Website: apple
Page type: address-validator
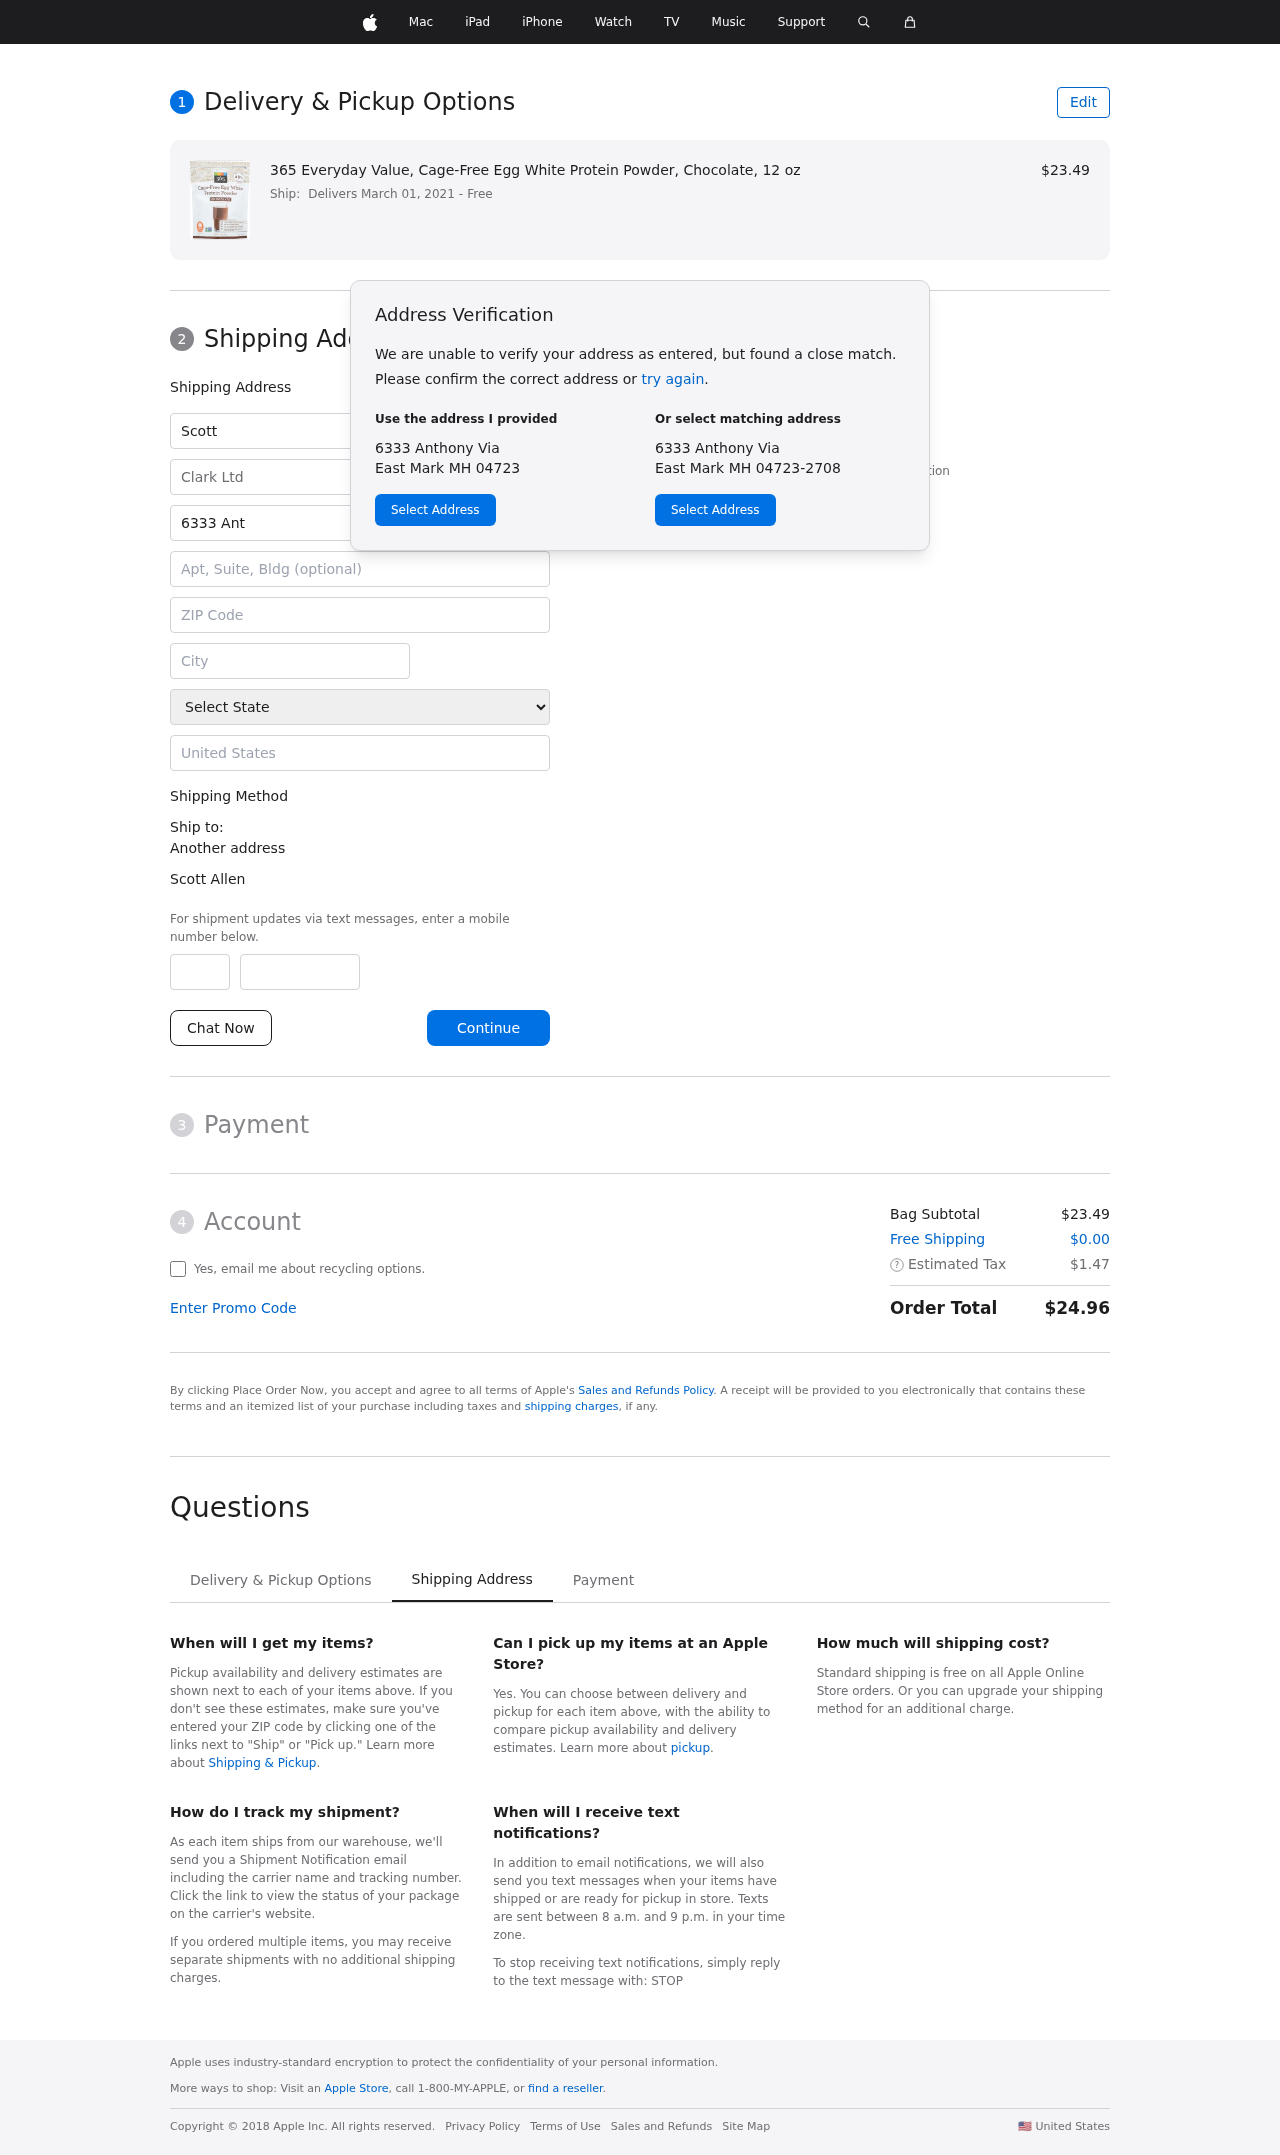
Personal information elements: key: PII_CITY
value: East Mark
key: PII_COMPANY
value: Clark Ltd
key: PII_COUNTRY
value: United States
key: PII_FIRSTNAME
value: Scott
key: PII_FULLNAME
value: Scott Allen
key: PII_LASTNAME
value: Allen
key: PII_PHONE_AREA
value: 385
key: PII_PHONE_SUFFIX
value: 4209
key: PII_POSTCODE
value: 04723
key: PII_STATE
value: MH
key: PII_STREET
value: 6333 Anthony Via
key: PII_CITY_STATE_ZIP
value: East Mark MH 04723
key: PII_STATE_ABBR
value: MH
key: PII_POSTCODE_FULL
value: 04723
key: PII_POSTCODE_NUMERIC
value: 4723
Product elements: key: PRODUCT1_NAME
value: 365 Everyday Value, Cage-Free Egg White Protein Powder, Chocolate, 12 oz
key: PRODUCT1_PRICE
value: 23.49
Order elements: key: ORDER_DELIVERY_DATE
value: Delivers March 01, 2021
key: ORDER_SUBTOTAL
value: $23.49
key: ORDER_SHIPPING_COST
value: $0.00
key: ORDER_TAX
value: $1.47
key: ORDER_TOTAL
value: $24.96